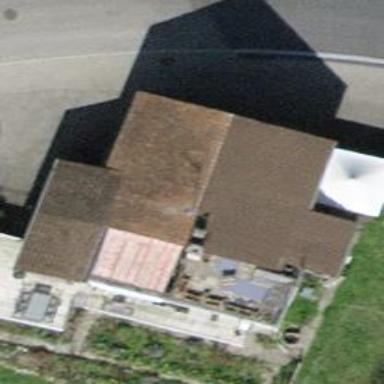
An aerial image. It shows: Detached building with gabled roof.